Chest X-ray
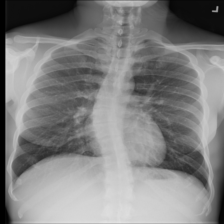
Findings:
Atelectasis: negative
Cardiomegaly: negative
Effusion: negative
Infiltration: negative
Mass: negative
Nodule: negative
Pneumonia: negative
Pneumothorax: negative
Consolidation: negative
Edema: negative
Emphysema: negative
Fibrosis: negative
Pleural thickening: negative
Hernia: negative